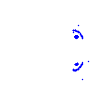
Particle: pion